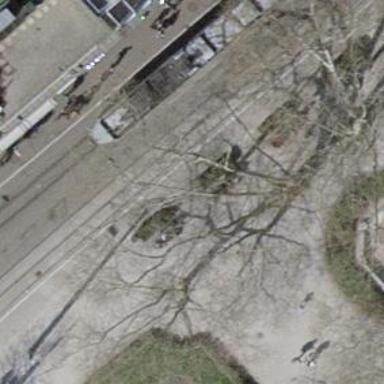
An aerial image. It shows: Bench.